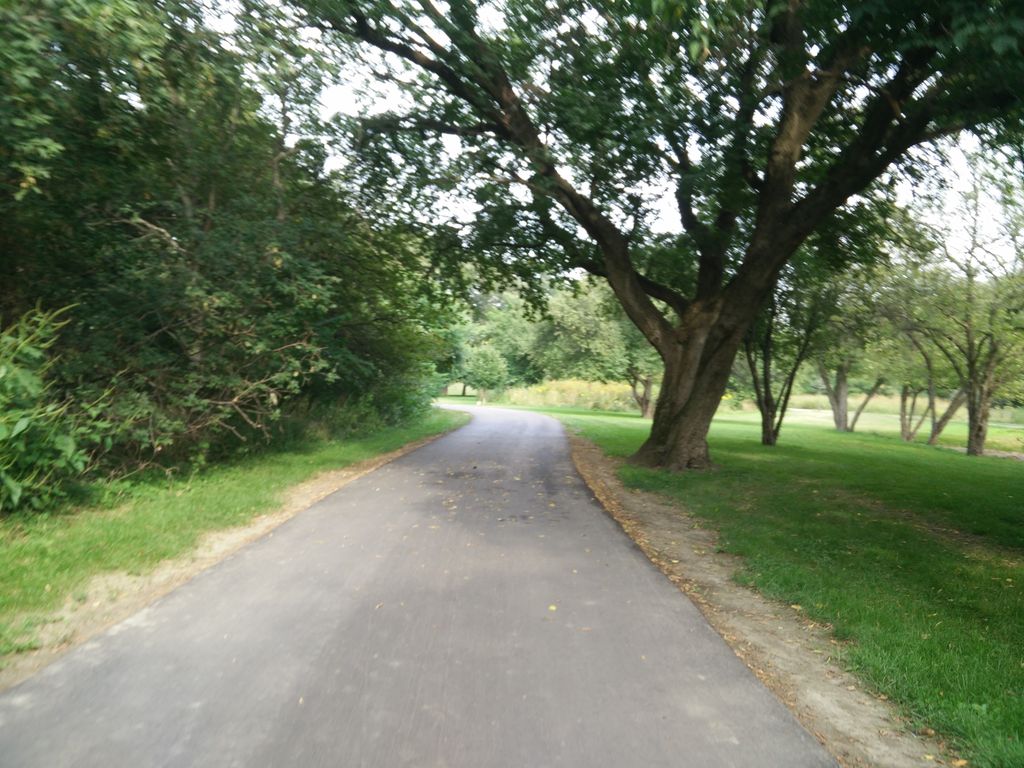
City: toronto